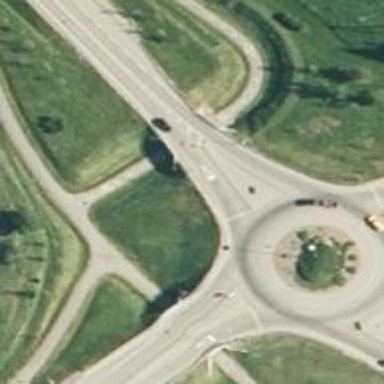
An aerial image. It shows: Asphalt road marked as trunk highway leading to roundabout.